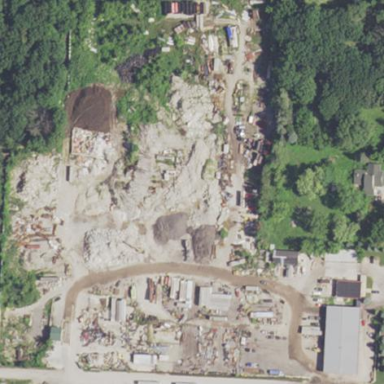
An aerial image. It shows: Scrapyard.